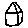
Label: house